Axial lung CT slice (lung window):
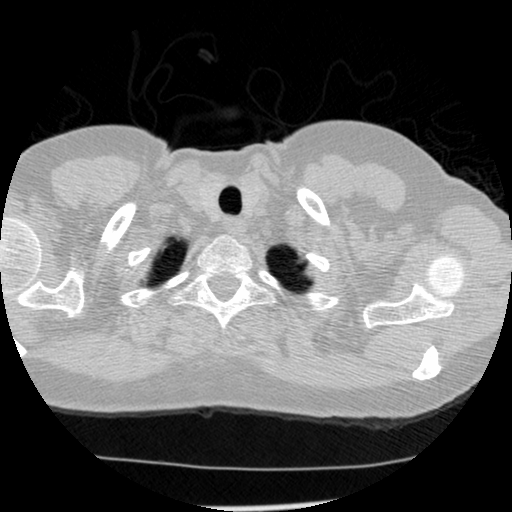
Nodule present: no